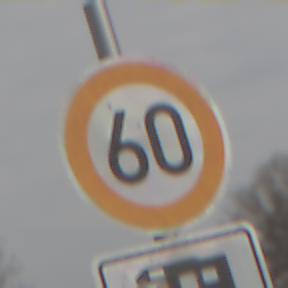
Verkehrszeichen: Geschwindigkeit60
Zusatzzeichen unten: HinweisDurchSinnbild23
Umgebung: Outdoor, Suburban
Tageszeit: MorningAfternoon
Wetter: Overcast
Licht: Natural
Jahreszeit: NotSpecified
Kontrast: LowContrast